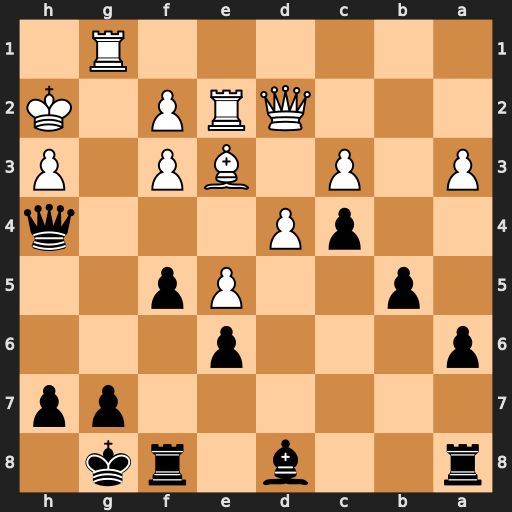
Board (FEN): r2b1rk1/6pp/p3p3/1p2Pp2/2pP3q/P1P1BP1P/3QRP1K/6R1
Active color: b
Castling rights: -
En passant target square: -
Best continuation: f4 Rg4 fxe3